Question: In a given 2D square (n*n) even size array, i want to traverse from a starting corner till its center. Below is the image for more info.

My algorithm is to start from corner and maintain two global variable as 'currentX' and 'currentY' and run a 'loop' until 'currentX' and 'currentY' reach to the center. Below is my pseudo code-
'''
x=0
y=0
currentX=0
currentY=0
while(currentX != centerX and currentY != centerY){
currentX=travel_in_x_plus_direction(x,n);
currenty=travel_in_y_plus_direction(y,n);
currentX=travel_in_x_minux_direction(currentX,x);
currentY=travel_in_y_minux_direction(currentY,y-1);
n--;
x--;
y--;
}
The function travel_in_x_plus_direction(currentX) traverse the array starting from currentX till x and returns the final value of x. The same concept applies for rest of the functions also.
'''
Is this the right way? Is there any better way to traverse it in the same manner?
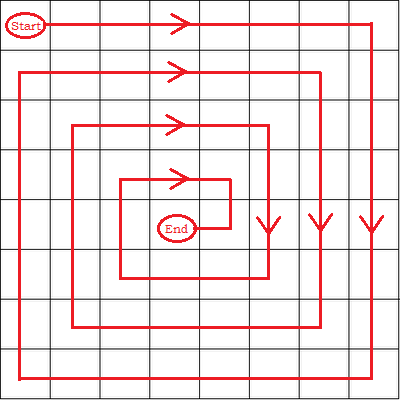
Answer: "uses the structural conventions of a programming language, but is intended for human reading rather than machine reading." (<URL>
I would suggest that writing psuedocode that conforms to this definition would be of great benefit to you and help you think about how you are going about solving your problem.
Seems to suggest that you are
- - - - -
which means you will never get anywhere.
My container is of size n*n
therefore intially the boundary is n*n
if I travel through an individual square, it becomes part of the boundary.
The path is quite simple, begin by moving right, and then whenever blocked change direction. The sequence of directions is right, down, left, up in that order, until the goal is reached.
'''
HorizontalMax = n (the right wall)
HorizontalMin = 0 (the left wall)
VerticalMax = n (the bottom wall)
VerticalMin = 0 (the top wall)
While not at goal
While not at right boundary or goal
Move right
Increment VerticalMin (you just moved along the top wall)
While not at bottom boundary or goal
Move down
Decrement HorizontalMax (you just moved along the right wall)
While not at left boundary or goal
Move left
Decrement VerticalMax (you just moved along the bottom wall)
While not at top boundary or goal
Move up
Increment HorizontalMin (you just moved along the left wall)
End
'''